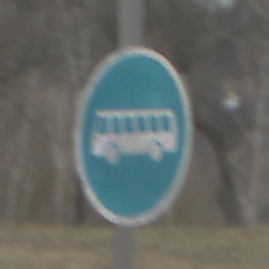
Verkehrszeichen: Busssonderstreifen
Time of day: MorningAfternoon
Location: Outdoor (Nature)
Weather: PartlyCloudy
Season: Autumn
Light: Natural